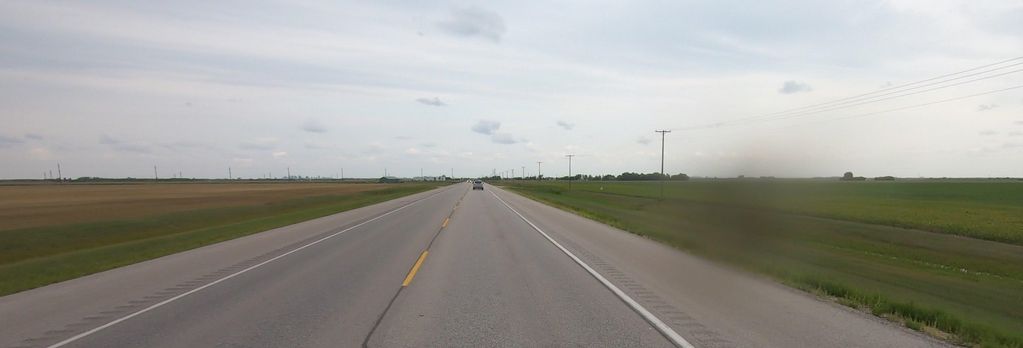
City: winnipeg